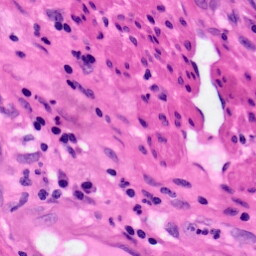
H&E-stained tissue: Pancreatic